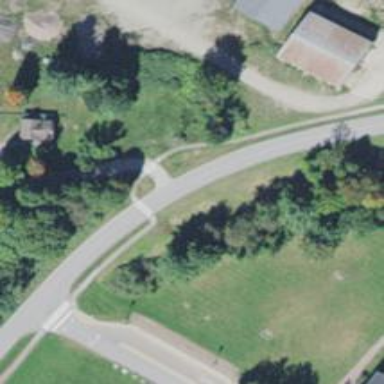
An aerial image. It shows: Footway with asphalt surface and crossing.